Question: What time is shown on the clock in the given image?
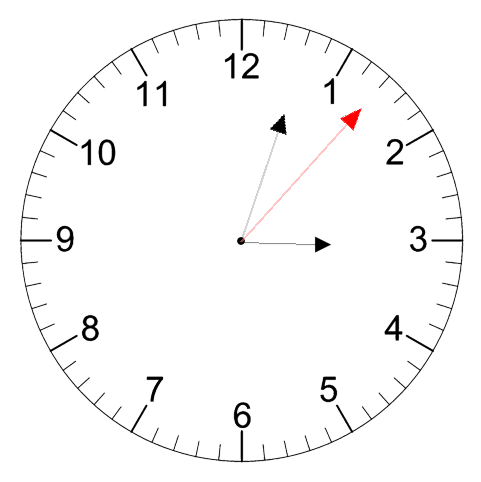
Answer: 03:03:07